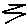
Label: zigzag